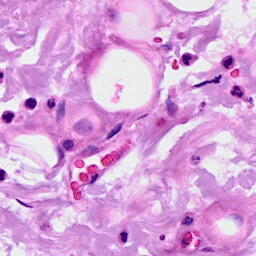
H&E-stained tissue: Breast